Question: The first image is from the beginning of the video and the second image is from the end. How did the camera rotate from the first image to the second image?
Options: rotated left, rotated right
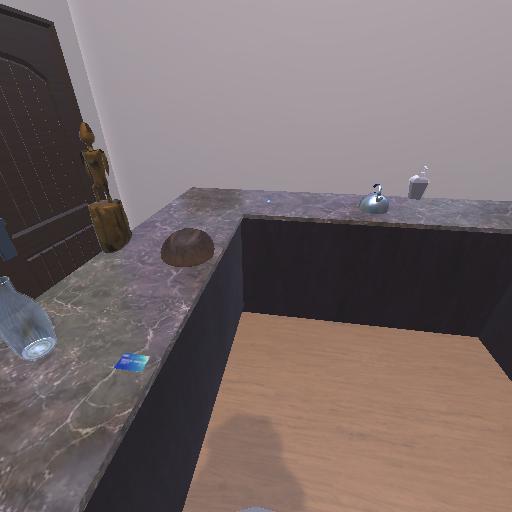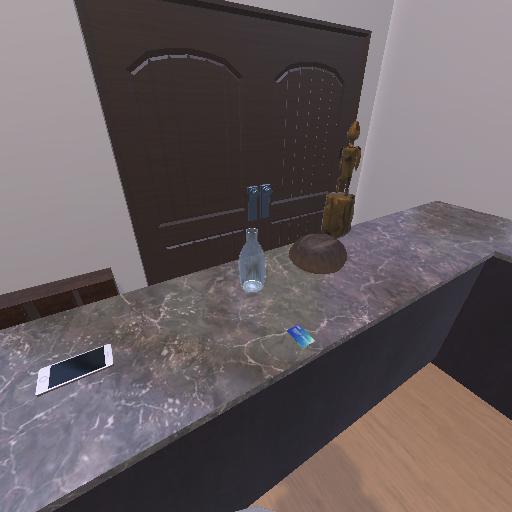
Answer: rotated left